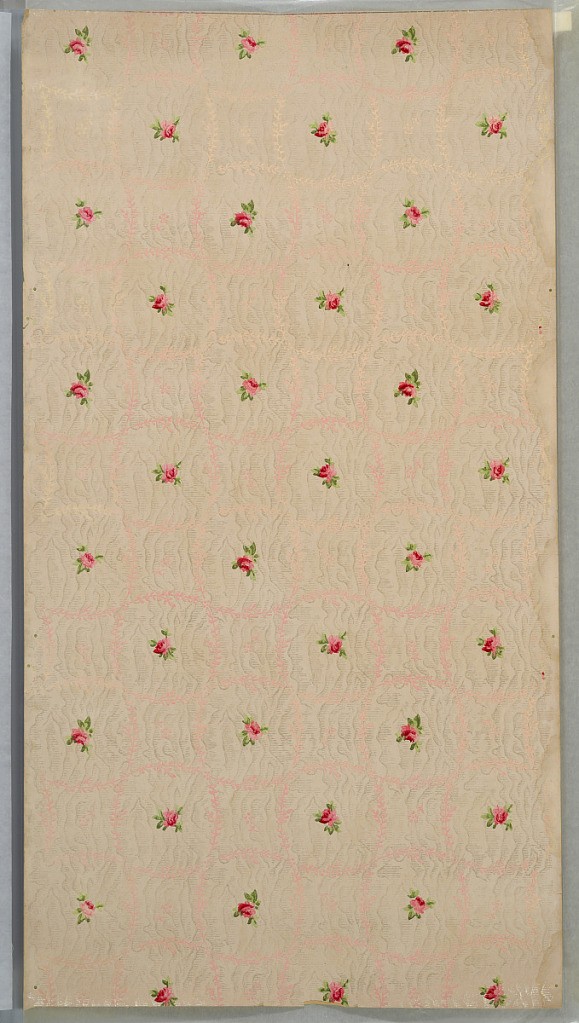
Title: Ceiling paper
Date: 1905–1915
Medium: Machine-printed paper, liquid mica
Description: Waving lag-and-feather medium grid with small pink rose and small flower motifs. Background has white mica moire pattern. White ground. Water damage and fading. Printed in pinks, red, greens, and white mica.